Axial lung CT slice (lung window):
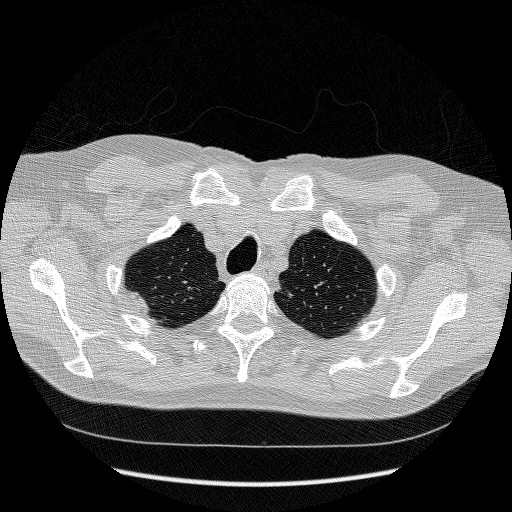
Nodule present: no